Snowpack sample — Buffalo Mountain, Silverthorne, Colorado, USA (2/22/26, 2:02 PM MST)
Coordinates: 39.622, -106.113
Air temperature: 33 °F
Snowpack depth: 63 cm
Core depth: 30 cm
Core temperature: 24.8 °F
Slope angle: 11°, slope face: 116°
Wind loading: low
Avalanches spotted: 0
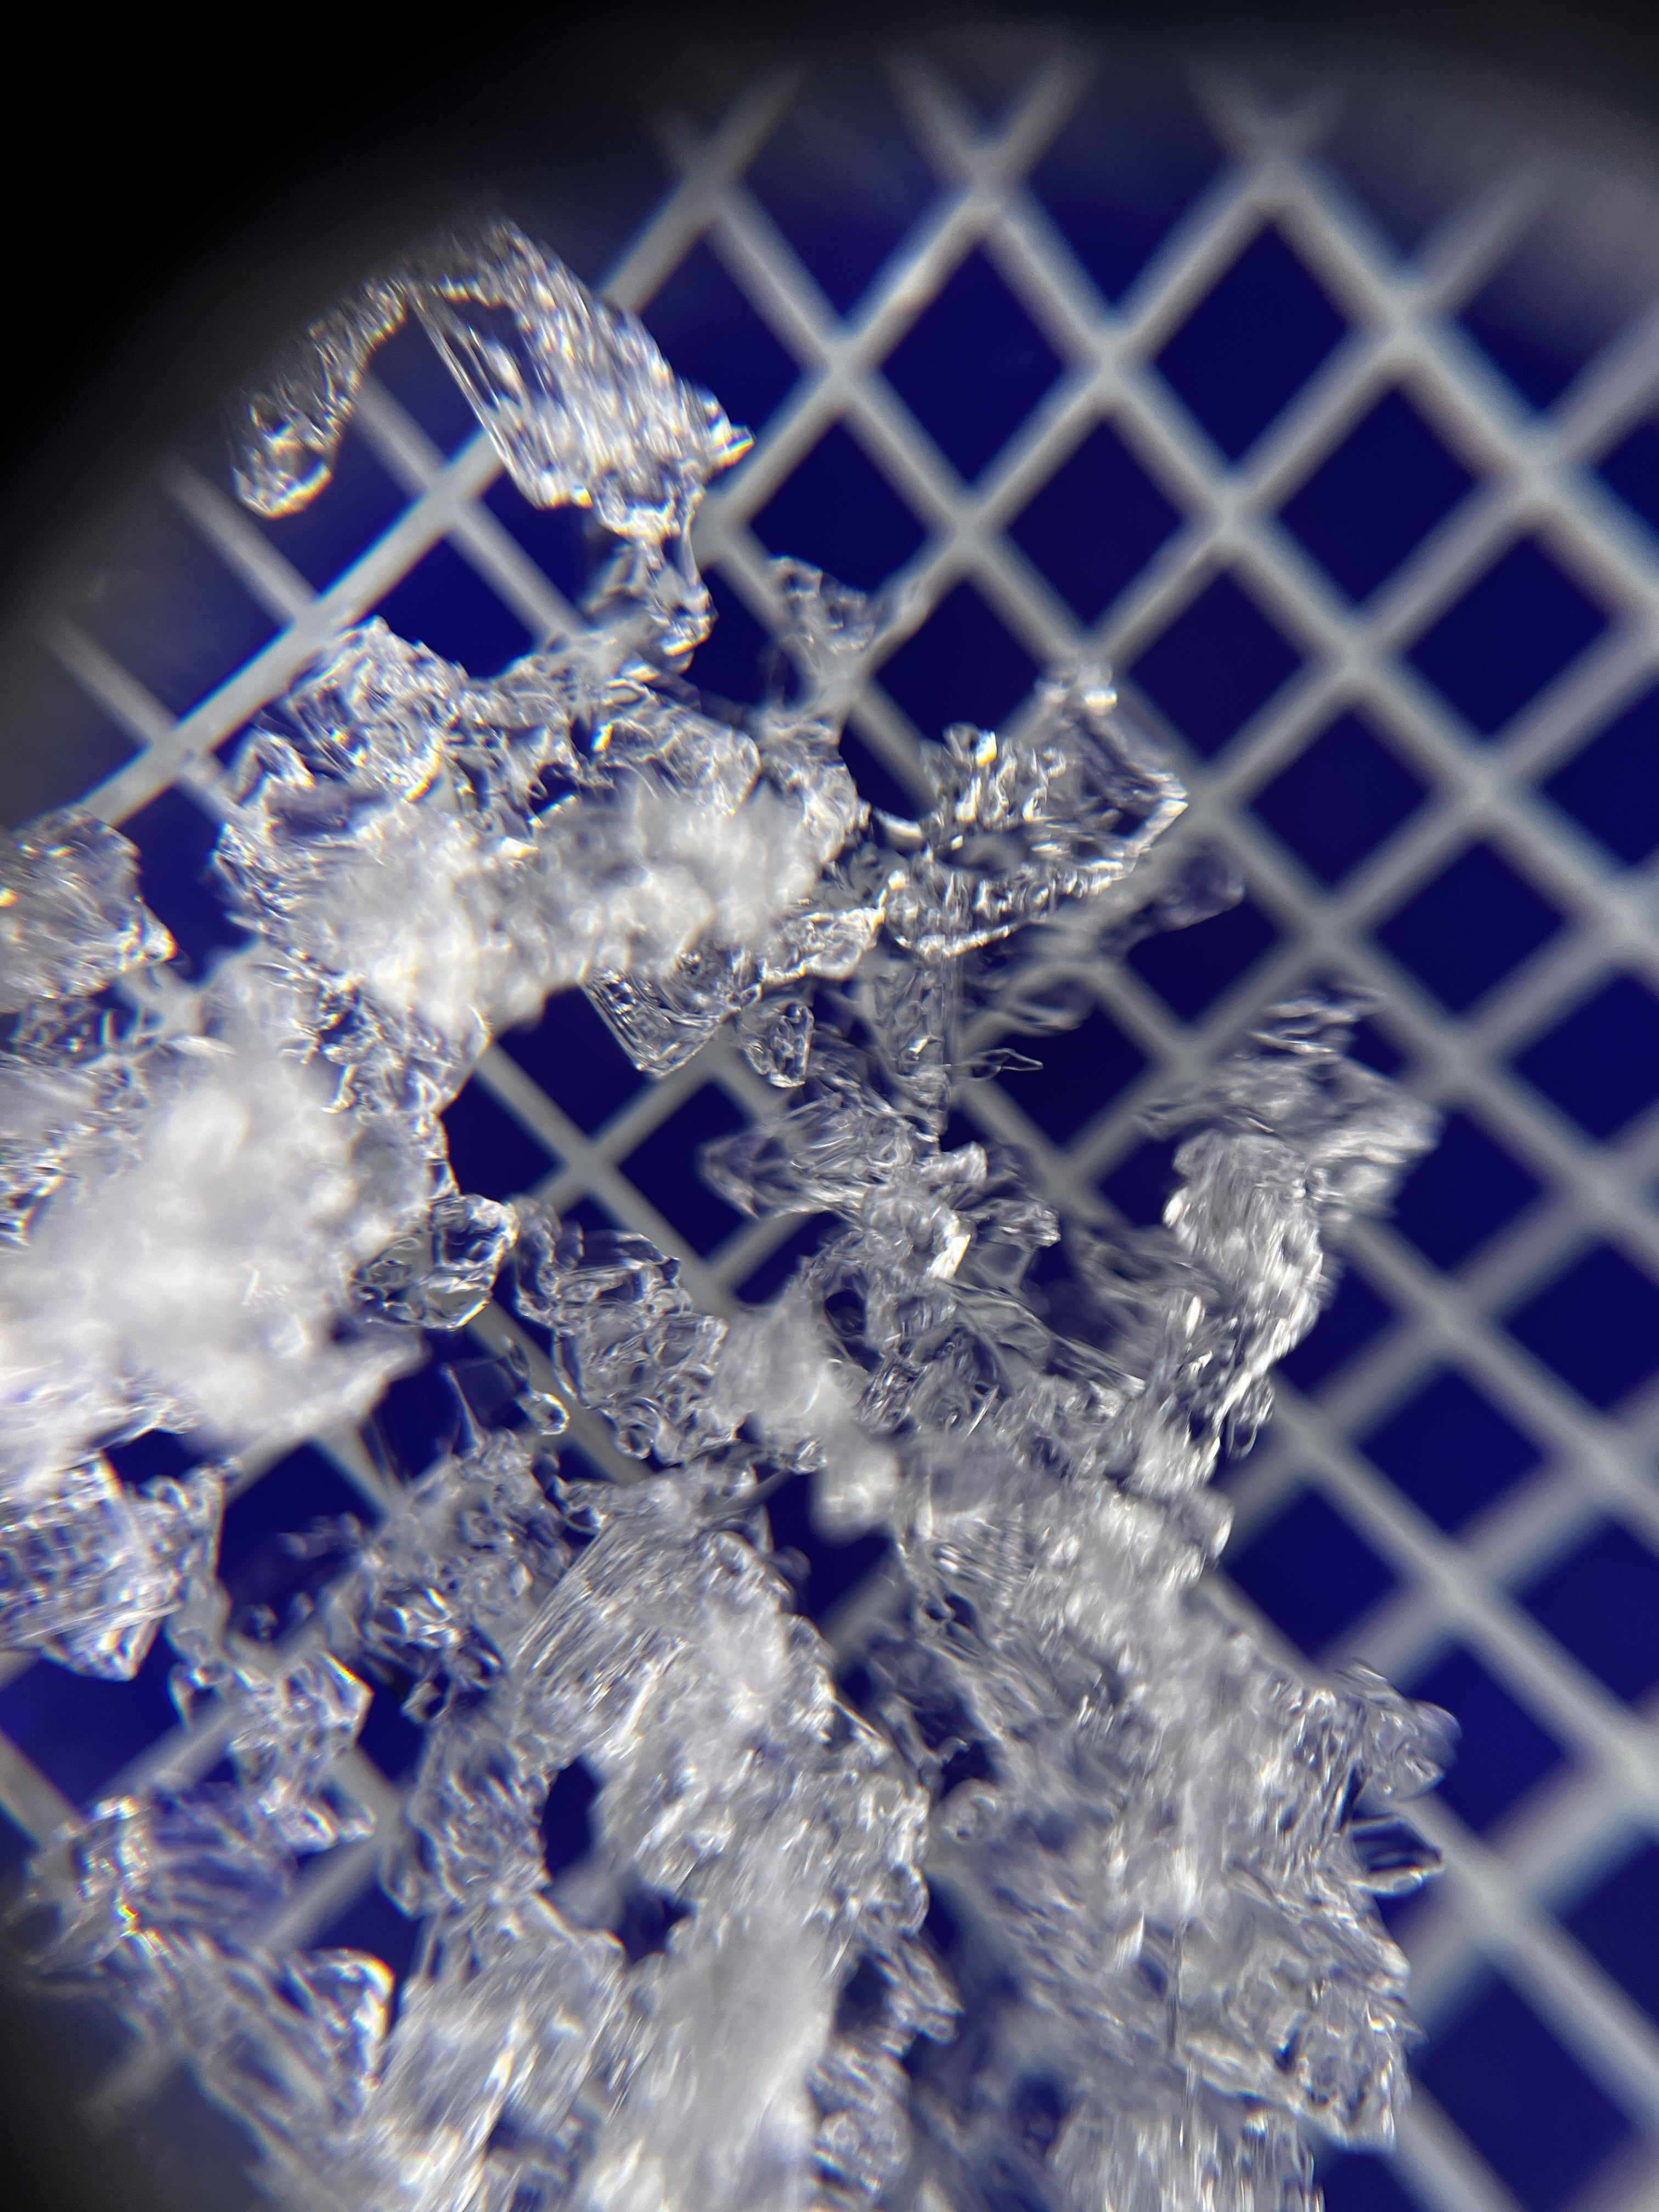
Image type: magnified_profile
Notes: In a firebreak similar to site 1, minimal wind loading with no spotted avalanches (not many faces in view though)